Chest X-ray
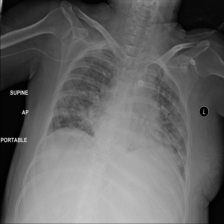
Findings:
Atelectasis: negative
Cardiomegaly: negative
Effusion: negative
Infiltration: positive
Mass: negative
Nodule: negative
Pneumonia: negative
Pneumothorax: negative
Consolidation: negative
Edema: positive
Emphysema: negative
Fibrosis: negative
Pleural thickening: negative
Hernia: negative